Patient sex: M
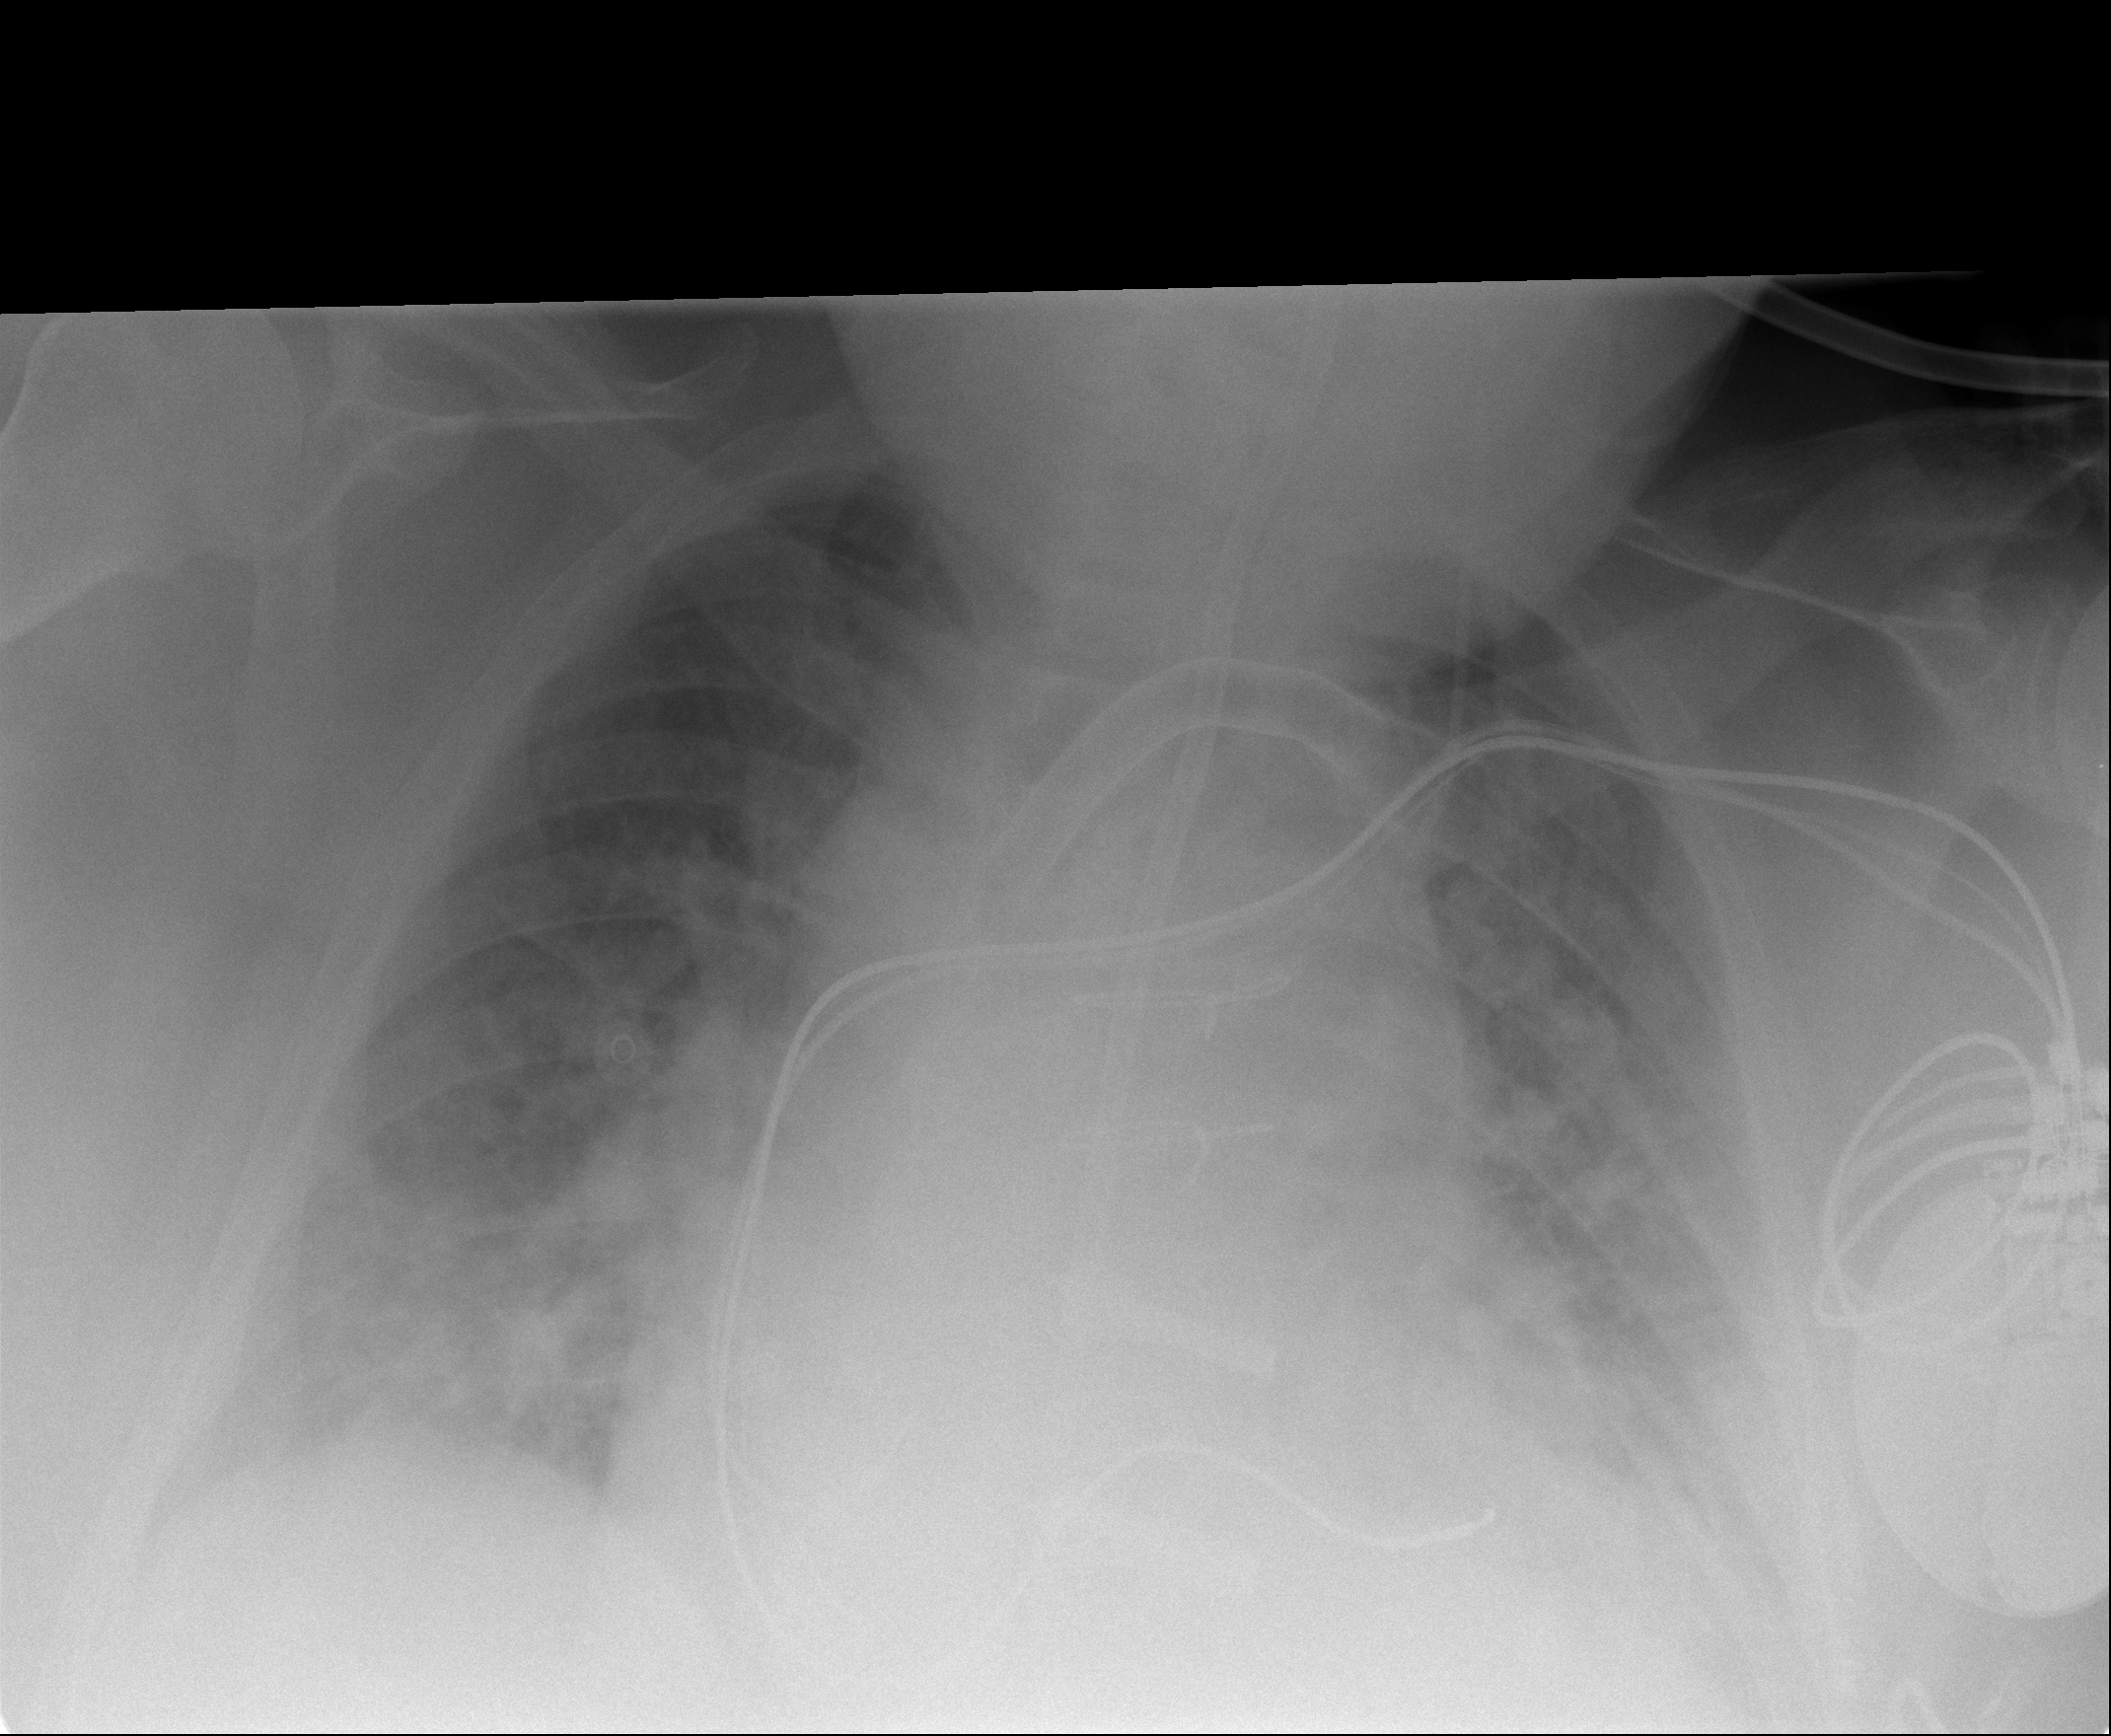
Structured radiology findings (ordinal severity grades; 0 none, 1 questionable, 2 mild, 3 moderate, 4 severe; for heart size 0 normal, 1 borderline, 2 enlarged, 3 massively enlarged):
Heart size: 0
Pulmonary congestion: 3
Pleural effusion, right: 0
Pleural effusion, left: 0
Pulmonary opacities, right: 2
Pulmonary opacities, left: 2
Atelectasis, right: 2
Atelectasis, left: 2